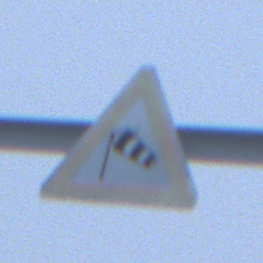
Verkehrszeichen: SeitenwindVonLinks
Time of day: Midday
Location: Outdoor (Nature)
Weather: Overcast
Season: Winter
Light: Natural